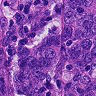
Metastatic tissue present: yes